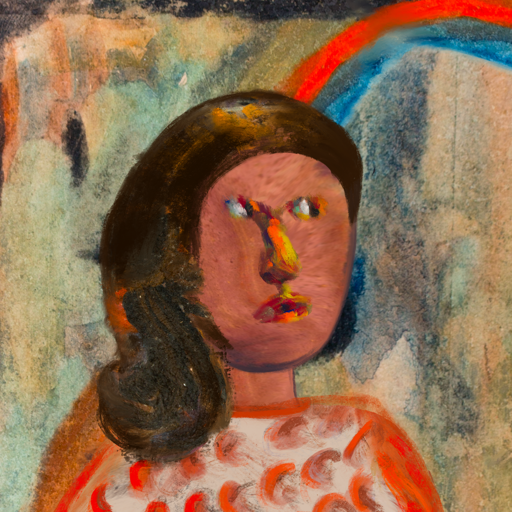
Background: Childish, Head And Neck Side: Mother_And_Son_Mother, Face Side: An_Impression, Bust: Rupkatha, Hair Side: Gypsy_Queen, Head Accessory: Blank, Second Necklace: Blank, Necklace: Blank, Baby: Blank